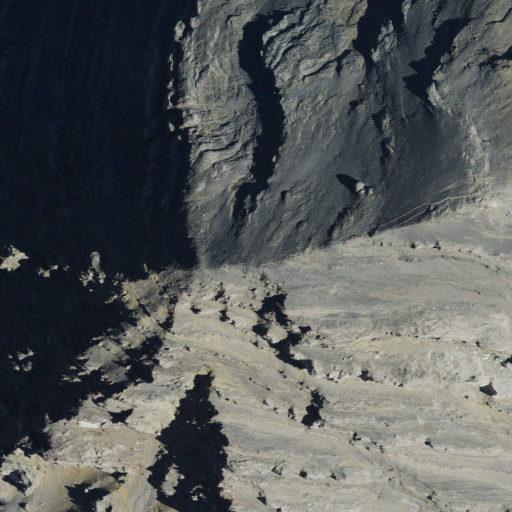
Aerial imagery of mountain in Idaho named Leatherman Peak containing shrub and evergreen forest